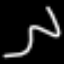
Label: squiggle